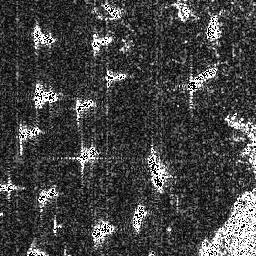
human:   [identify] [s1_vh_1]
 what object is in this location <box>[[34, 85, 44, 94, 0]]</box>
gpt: <ref>1 medium ship at the bottom</ref>

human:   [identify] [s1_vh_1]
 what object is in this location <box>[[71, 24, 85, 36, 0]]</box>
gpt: <ref>1 medium ship at the right</ref>

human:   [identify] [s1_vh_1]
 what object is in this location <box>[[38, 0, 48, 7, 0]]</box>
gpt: <ref>1 medium ship at the top</ref>